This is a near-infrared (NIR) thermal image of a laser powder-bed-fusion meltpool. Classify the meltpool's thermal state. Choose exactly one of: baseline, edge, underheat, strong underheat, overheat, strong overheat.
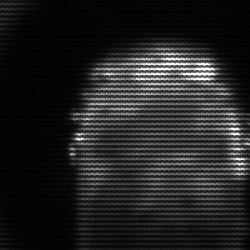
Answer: baseline